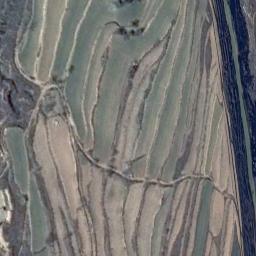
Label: terrace